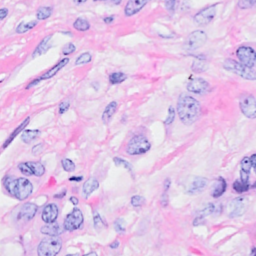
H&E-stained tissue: Breast